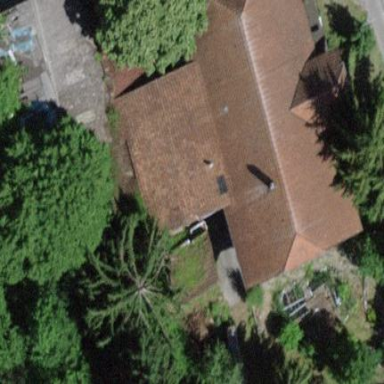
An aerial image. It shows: Stable building.